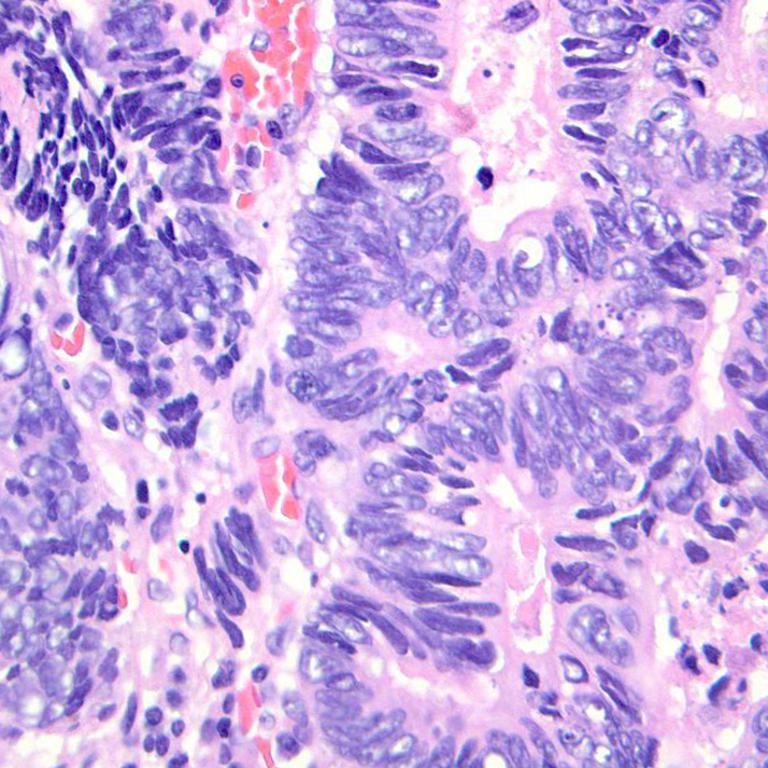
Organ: colon
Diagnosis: adenocarcinomas